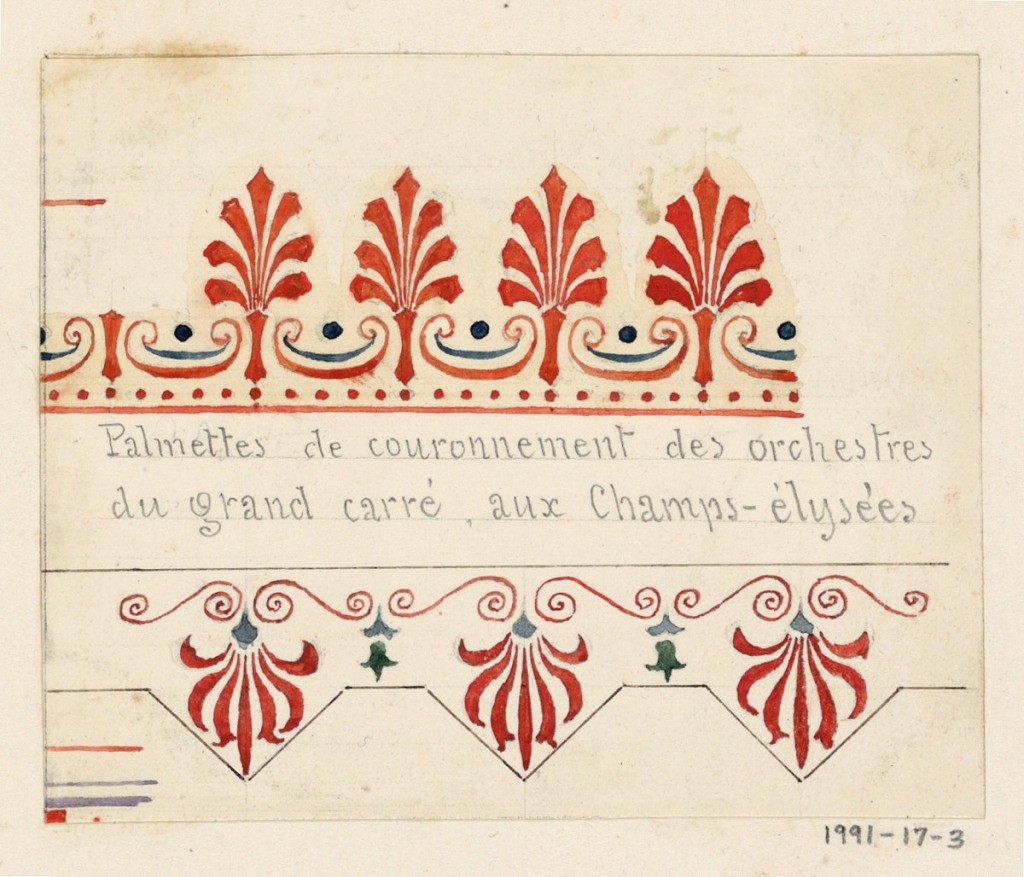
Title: "Palmettes de Couronnement des orchestres"
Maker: Félix Duban, French, 1797 - 1870
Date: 1833
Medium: Watercolor, pen and black/brown ink, graphite Support: off-white paper mounted on off-white laid paper
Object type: Drawing
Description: Two different designs of red palmettes with black accents running across the page, one row facing up and the other pointing down.  Written in graphite, between the two rows of the designs, is "Palmettes de couronnement des orchestres du grand carre, aux Champs-elysees"